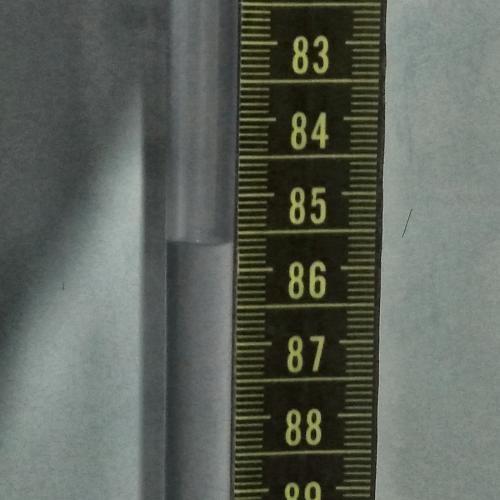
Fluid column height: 85.6 cm